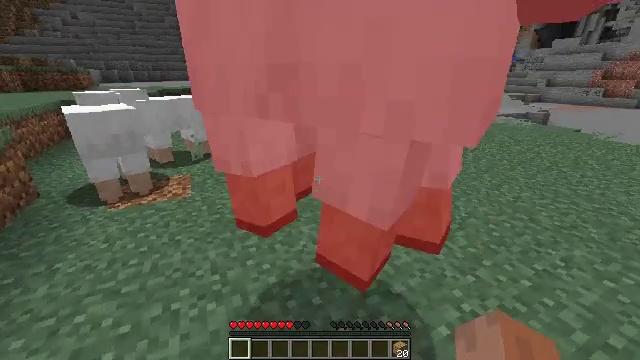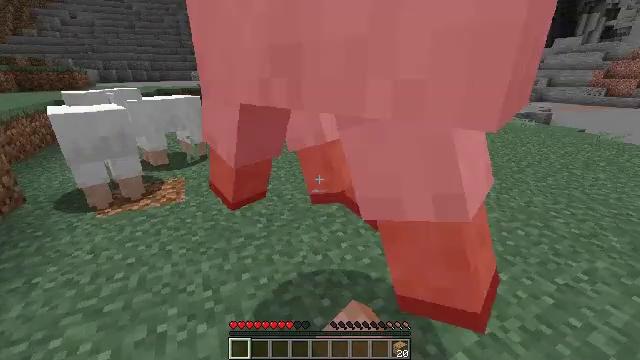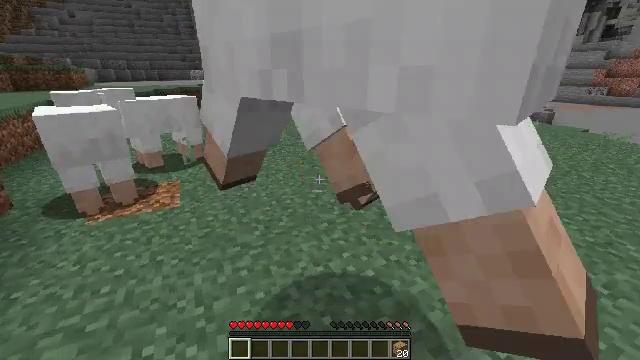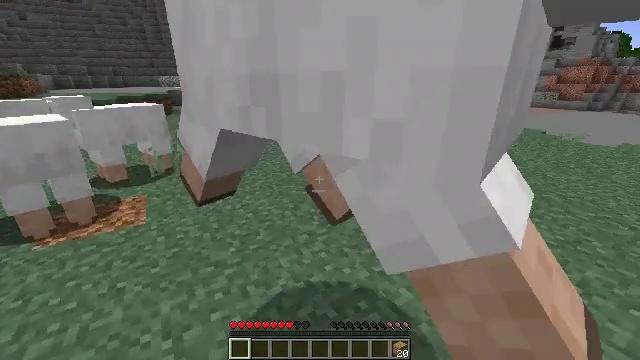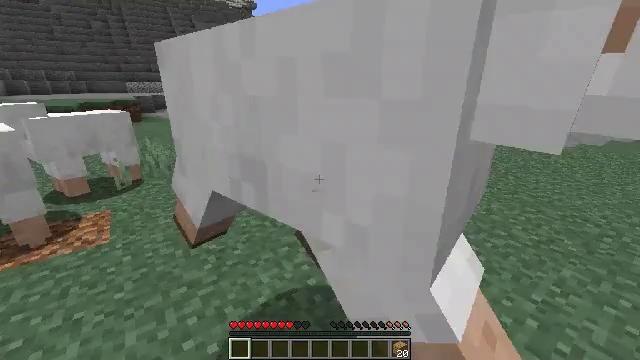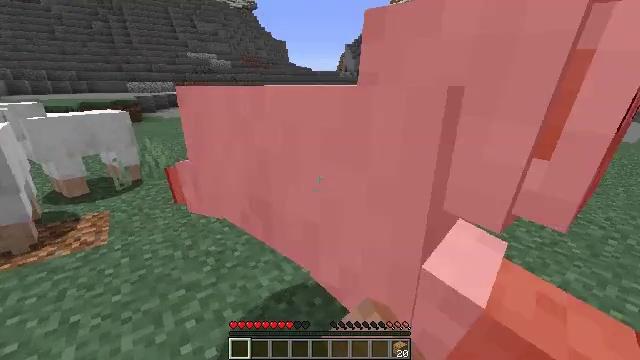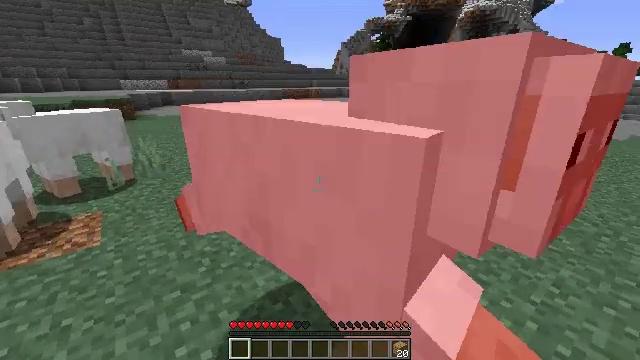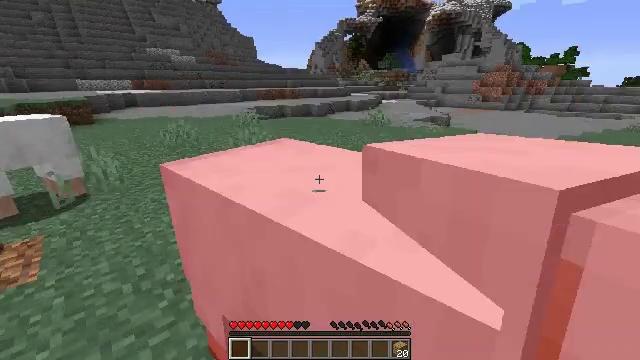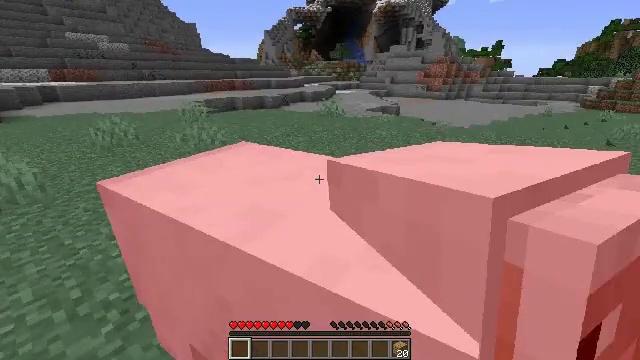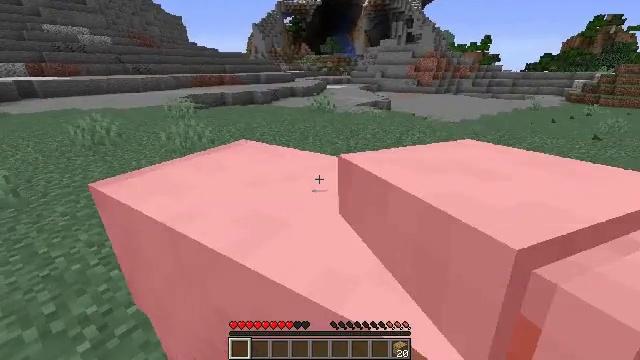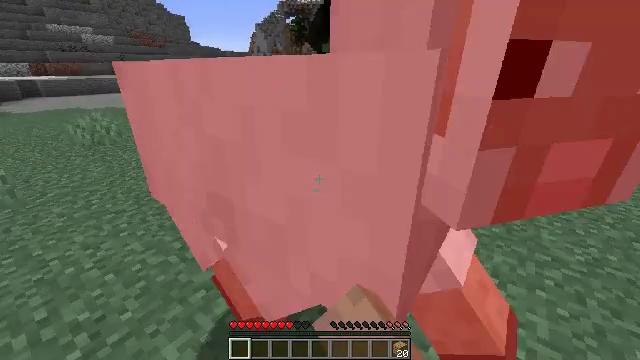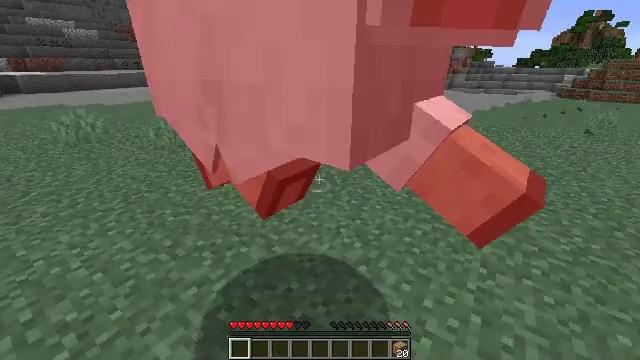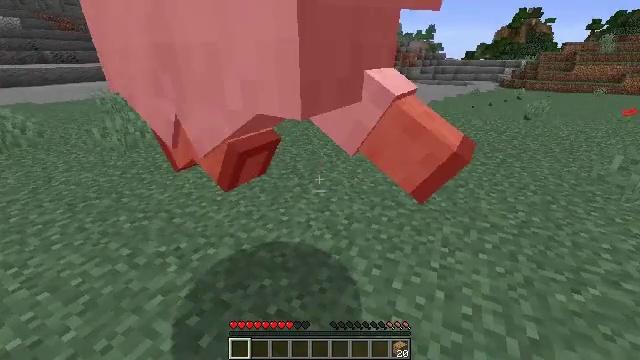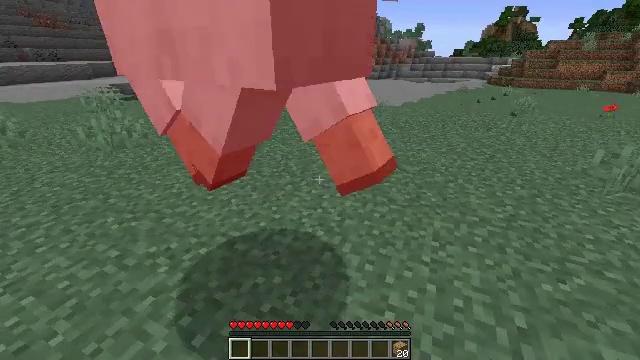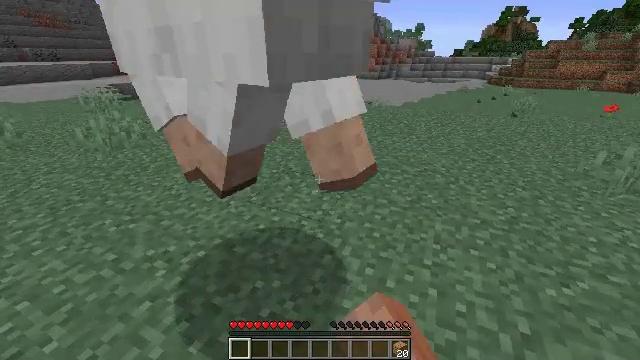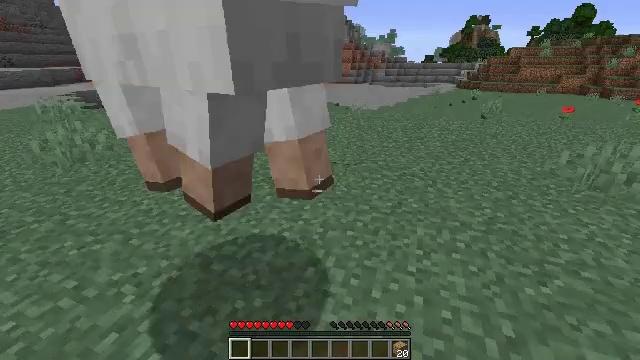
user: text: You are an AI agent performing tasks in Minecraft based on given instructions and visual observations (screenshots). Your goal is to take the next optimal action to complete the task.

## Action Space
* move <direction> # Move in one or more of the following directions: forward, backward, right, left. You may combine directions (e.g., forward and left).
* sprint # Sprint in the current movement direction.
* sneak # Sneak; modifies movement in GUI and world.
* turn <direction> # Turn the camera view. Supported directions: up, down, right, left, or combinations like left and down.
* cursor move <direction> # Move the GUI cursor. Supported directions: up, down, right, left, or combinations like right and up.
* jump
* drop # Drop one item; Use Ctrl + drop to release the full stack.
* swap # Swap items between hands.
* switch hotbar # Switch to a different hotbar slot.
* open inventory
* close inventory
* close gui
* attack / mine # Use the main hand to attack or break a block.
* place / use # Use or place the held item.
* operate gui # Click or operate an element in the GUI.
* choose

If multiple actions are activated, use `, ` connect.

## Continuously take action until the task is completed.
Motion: motion action
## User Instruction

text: Combat the sheep.
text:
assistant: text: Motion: move forward, attack / mine
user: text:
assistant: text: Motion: move forward, attack / mine
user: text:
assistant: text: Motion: turn right and up
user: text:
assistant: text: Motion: turn right and up, attack / mine
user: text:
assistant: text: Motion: attack / mine
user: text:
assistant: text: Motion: move forward, attack / mine
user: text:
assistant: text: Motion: move forward, turn right, attack / mine
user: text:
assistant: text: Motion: move forward, turn right and down
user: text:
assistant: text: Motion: move forward, turn right and down, attack / mine
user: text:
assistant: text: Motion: attack / mine
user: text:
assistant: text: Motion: turn right, attack / mine
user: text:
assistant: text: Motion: turn right and down
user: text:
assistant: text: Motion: turn right, attack / mine
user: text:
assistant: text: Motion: move forward, attack / mine
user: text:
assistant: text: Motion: move forward, turn right and up, attack / mine
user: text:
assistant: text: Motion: move forward, turn right
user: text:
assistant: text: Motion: move forward, turn right and up
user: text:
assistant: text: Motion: attack / mine
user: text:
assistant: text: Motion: attack / mine
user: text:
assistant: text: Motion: move forward, turn left and up, attack / mine
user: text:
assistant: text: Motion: move forward, turn left and up
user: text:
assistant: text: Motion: move forward, turn left and down, attack / mine
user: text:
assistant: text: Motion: move forward, attack / mine
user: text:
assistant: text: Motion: turn left, attack / mine
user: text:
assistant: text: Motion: no_op
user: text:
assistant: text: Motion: move forward, attack / mine
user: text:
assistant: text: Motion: move forward, turn right and down, attack / mine
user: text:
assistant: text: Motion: move forward, turn right, attack / mine
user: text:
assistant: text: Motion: move forward, turn right
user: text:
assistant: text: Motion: turn left, attack / mine